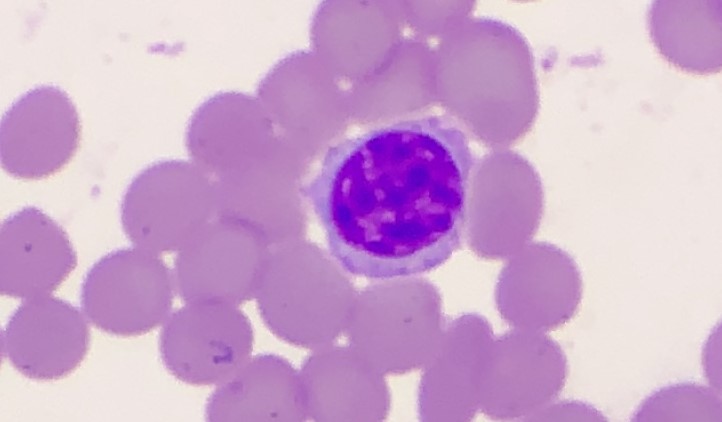
White blood cell type: Lymphocyte